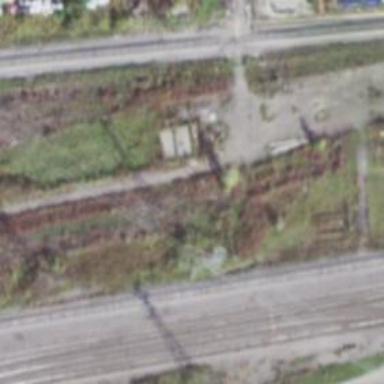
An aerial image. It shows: Disused railway.